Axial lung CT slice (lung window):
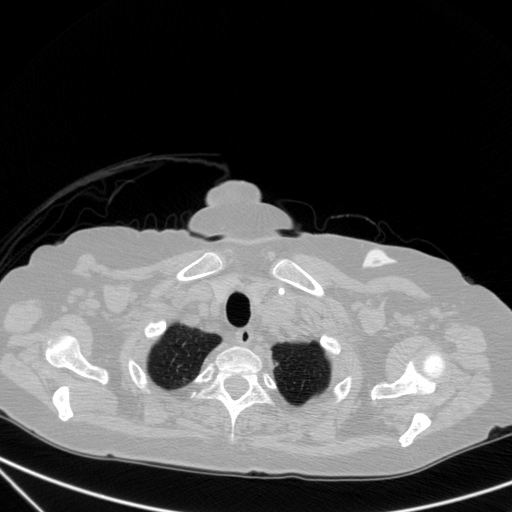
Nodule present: no